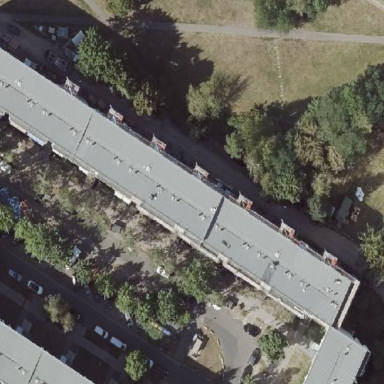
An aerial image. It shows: Flat-roofed apartment building.